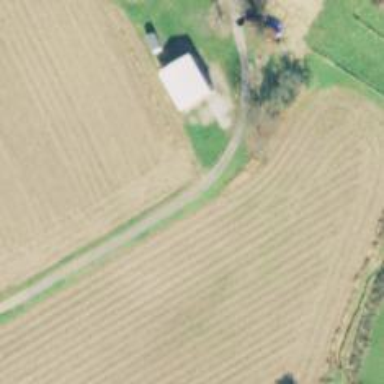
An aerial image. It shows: Driveway off service road.